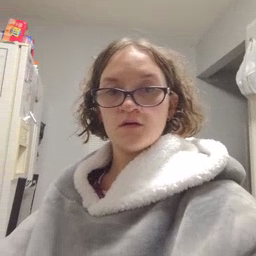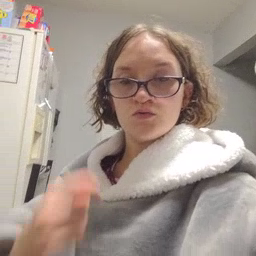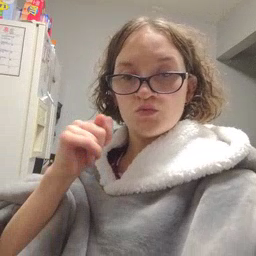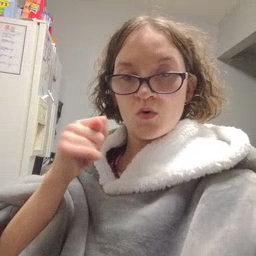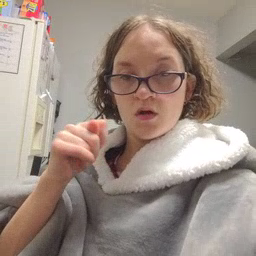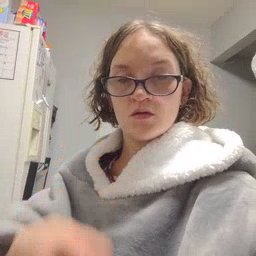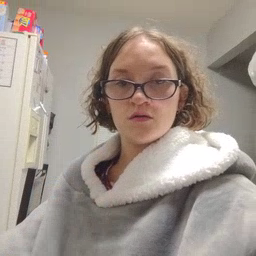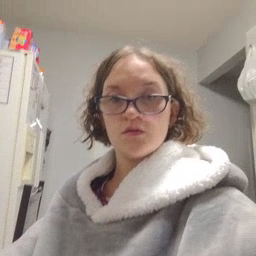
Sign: toy